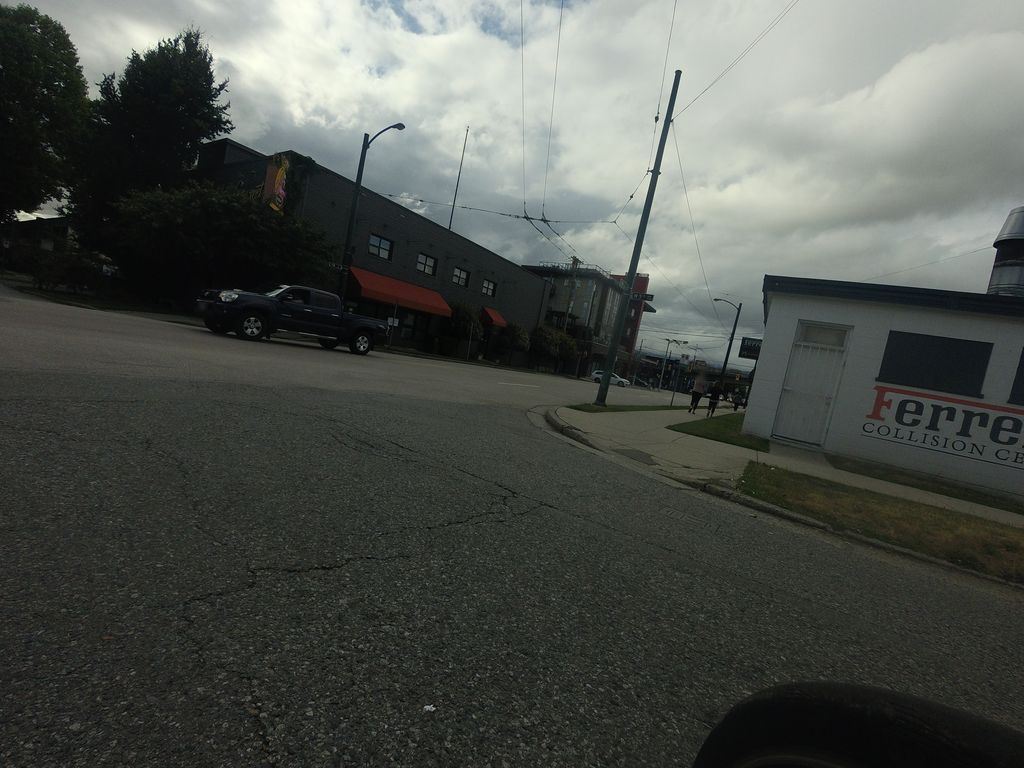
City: vancouver